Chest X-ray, PA view. Patient: 81 years old, sex M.
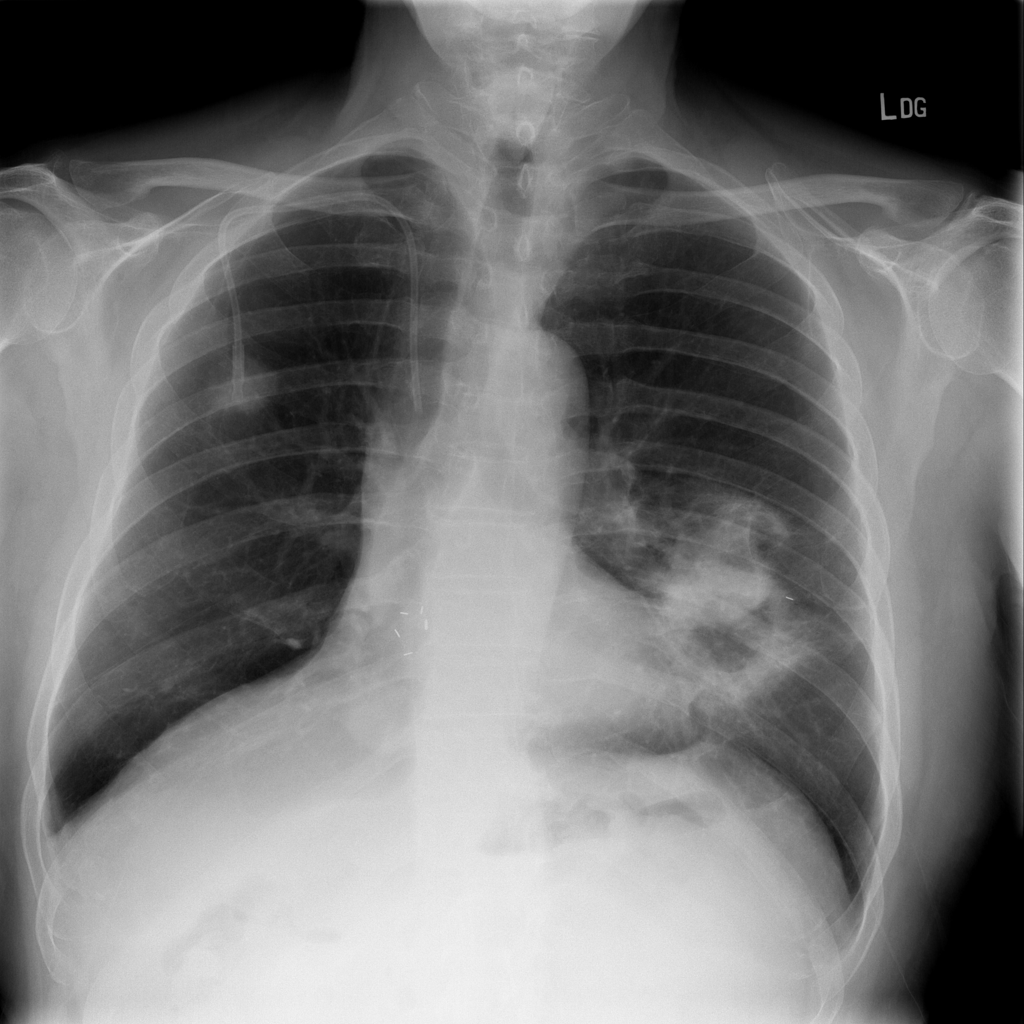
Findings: Atelectasis